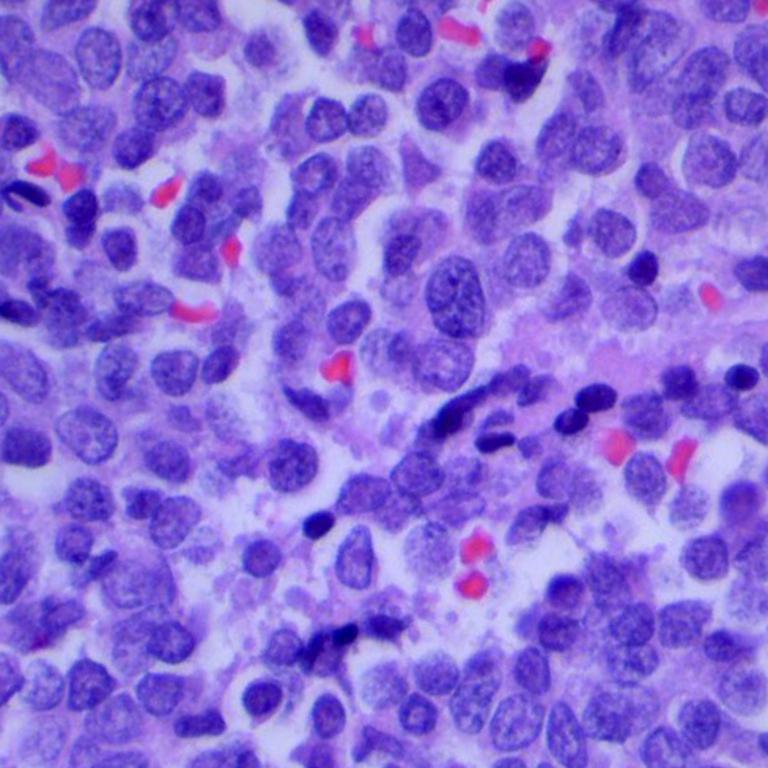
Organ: lung
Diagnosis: squamous carcinomas